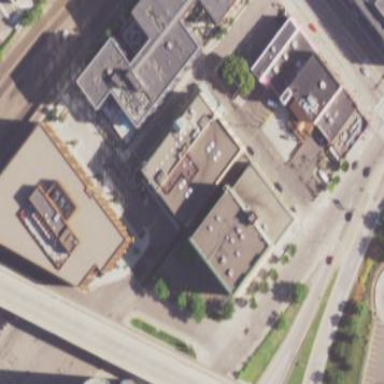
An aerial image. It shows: Office building.